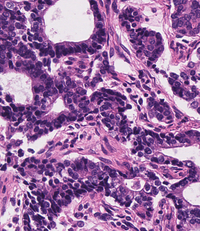
Tumor epithelial tissue: yes
Tumor-associated stroma tissue: yes
Normal tissue: no